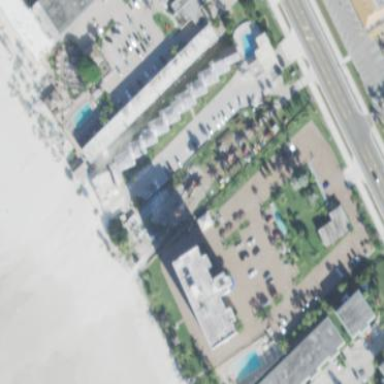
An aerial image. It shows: Hotel building.